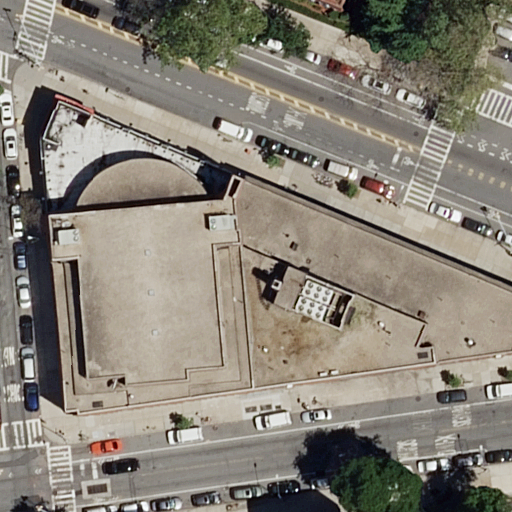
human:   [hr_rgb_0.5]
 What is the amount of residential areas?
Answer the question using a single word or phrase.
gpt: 1

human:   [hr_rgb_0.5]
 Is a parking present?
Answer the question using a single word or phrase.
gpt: yes

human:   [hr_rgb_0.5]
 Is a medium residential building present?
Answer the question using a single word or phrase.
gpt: no

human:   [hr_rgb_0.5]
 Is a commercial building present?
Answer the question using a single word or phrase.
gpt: no

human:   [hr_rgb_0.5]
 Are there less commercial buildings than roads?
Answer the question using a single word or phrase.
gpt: yes

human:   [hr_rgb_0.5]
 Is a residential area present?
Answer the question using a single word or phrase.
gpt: yes

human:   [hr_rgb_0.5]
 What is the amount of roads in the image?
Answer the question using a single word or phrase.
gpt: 13

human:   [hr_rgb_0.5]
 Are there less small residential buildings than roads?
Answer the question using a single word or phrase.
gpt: yes

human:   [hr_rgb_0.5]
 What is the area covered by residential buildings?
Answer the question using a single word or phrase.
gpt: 6184m2

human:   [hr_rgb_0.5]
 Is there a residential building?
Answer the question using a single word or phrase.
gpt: yes

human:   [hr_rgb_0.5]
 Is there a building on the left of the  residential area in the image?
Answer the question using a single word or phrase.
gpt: no

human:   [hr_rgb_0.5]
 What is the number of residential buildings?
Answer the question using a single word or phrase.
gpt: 2

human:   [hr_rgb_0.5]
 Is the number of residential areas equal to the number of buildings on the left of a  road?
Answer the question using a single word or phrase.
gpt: no

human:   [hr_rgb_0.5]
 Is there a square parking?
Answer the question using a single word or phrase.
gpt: no

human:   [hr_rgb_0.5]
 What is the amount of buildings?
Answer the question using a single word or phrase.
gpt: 2

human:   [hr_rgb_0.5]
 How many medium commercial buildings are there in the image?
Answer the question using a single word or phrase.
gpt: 0

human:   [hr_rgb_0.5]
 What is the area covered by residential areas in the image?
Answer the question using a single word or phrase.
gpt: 10607m2

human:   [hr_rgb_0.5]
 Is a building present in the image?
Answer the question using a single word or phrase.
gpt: yes

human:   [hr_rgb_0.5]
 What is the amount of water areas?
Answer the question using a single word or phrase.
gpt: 0

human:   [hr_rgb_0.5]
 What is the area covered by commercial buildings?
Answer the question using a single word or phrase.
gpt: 0m2

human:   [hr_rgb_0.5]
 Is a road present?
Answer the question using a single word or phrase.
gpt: yes

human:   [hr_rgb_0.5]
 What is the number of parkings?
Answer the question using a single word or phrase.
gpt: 1

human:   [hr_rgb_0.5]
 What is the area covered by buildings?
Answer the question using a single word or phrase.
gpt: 6184m2

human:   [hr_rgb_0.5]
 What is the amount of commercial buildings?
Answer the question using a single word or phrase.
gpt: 0

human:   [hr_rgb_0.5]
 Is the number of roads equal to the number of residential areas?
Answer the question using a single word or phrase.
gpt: no

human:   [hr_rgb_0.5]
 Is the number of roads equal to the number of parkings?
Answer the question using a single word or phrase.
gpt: no

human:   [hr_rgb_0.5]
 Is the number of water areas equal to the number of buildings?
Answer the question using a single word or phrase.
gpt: no

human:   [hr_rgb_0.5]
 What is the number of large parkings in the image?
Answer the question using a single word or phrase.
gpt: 1

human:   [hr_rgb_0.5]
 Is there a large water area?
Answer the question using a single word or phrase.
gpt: no

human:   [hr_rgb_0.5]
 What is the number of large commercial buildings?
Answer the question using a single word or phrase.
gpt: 0

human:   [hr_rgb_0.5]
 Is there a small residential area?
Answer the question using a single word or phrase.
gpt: no

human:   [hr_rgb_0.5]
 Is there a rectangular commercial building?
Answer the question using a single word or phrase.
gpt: no

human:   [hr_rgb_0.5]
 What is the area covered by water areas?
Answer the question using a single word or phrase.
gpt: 0m2

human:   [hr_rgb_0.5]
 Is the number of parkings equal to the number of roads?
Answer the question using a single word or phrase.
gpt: no

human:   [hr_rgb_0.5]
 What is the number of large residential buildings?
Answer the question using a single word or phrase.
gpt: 2

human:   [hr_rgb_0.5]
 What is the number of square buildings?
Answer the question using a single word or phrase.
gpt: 0

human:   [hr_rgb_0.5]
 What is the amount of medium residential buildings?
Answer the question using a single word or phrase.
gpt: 0

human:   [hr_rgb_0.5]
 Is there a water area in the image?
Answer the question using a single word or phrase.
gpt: no

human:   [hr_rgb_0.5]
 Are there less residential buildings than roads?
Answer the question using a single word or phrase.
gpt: yes

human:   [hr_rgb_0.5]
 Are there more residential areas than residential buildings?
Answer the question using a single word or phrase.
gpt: no

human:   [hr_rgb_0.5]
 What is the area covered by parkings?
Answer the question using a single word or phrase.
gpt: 508m2

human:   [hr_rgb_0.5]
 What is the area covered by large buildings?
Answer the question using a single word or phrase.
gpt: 6184m2

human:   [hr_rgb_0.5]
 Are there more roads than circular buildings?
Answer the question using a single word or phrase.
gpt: yes

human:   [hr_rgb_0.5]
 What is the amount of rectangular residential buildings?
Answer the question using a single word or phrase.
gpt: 0

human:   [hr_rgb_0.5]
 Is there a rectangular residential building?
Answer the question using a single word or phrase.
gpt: no

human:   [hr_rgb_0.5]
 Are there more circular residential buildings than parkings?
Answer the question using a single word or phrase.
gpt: no

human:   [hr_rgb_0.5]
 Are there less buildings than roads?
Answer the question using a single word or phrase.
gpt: yes

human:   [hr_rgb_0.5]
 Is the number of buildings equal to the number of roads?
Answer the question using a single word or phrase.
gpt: no

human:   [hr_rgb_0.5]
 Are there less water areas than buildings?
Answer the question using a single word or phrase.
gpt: yes

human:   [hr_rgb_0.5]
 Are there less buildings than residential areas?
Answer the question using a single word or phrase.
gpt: no

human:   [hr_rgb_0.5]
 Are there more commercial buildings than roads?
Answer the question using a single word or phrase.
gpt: no

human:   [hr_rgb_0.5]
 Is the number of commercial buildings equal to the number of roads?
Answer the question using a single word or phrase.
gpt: no

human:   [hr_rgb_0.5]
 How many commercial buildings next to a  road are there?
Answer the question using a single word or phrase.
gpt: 0

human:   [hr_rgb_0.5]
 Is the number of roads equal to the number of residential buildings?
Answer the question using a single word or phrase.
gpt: no

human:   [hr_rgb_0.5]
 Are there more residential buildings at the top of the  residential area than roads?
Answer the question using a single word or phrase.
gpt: no

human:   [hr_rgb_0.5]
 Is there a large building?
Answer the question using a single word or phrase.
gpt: yes

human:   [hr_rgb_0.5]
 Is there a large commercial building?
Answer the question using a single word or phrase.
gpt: no

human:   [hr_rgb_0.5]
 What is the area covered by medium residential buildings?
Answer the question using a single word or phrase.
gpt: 0m2

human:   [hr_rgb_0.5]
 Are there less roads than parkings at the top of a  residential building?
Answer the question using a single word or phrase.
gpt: no

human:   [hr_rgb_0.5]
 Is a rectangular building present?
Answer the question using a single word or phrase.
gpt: no

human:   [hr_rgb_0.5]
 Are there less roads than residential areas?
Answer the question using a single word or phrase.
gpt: no

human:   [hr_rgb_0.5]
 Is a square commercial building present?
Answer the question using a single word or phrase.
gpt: no

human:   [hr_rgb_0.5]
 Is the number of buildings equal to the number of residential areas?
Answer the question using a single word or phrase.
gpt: no

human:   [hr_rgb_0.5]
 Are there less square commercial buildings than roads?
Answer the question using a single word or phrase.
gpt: yes